Aerial crown-view tile of a tropical tree (Barro Colorado Island, Panama), acquired 20250616:
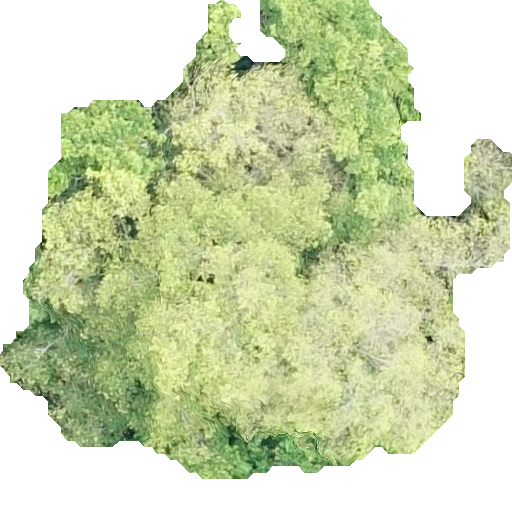
Species: Terminalia amazonia
GBIF accepted scientific name: Terminalia amazonica
Crown area: 242.383 m²